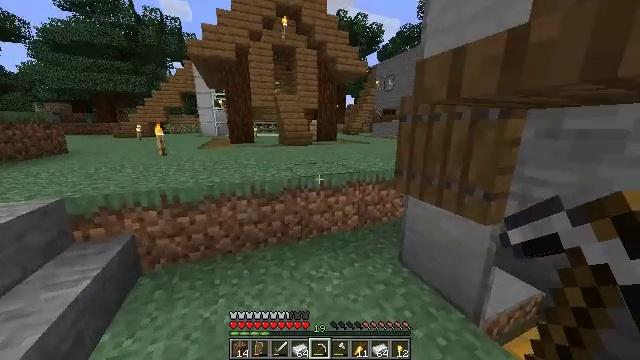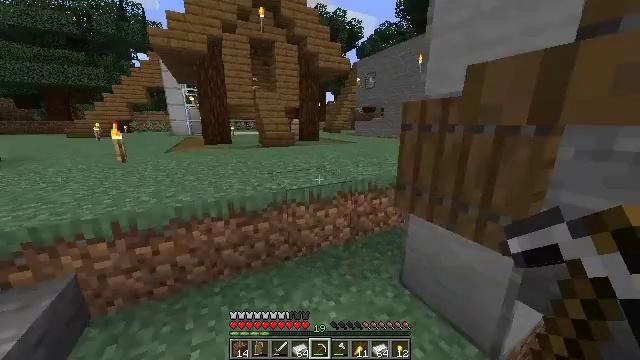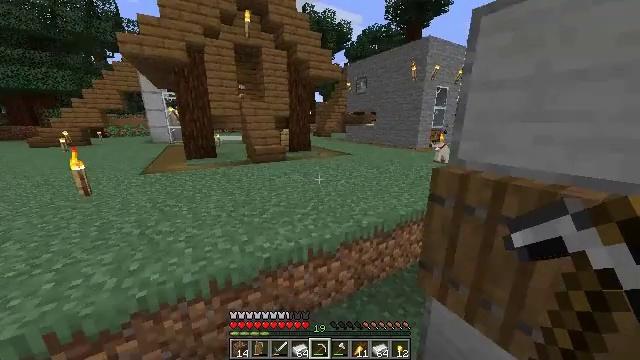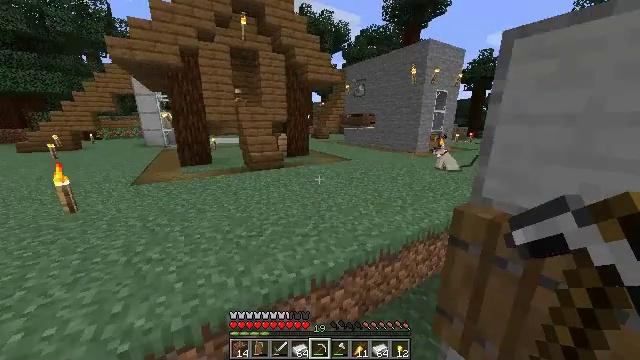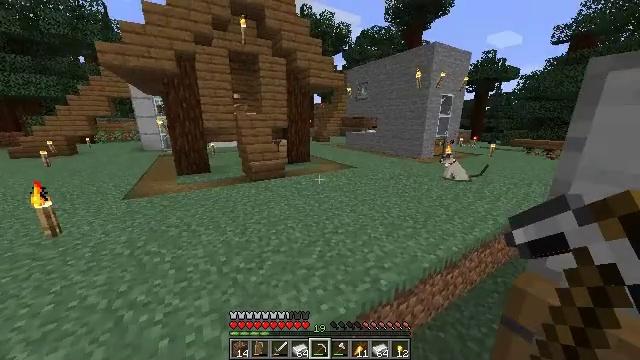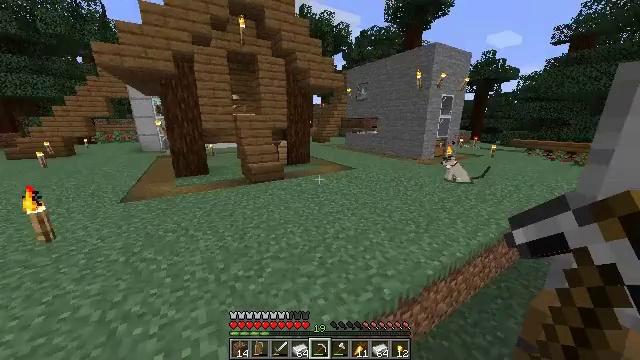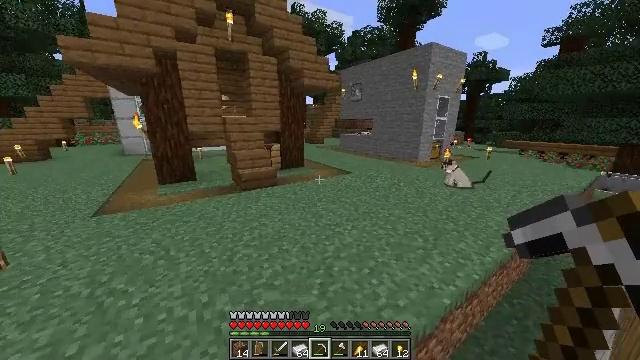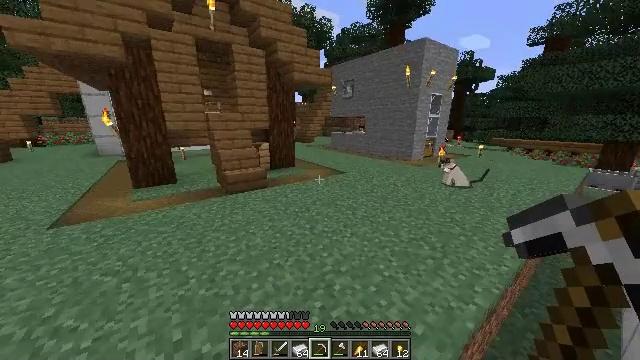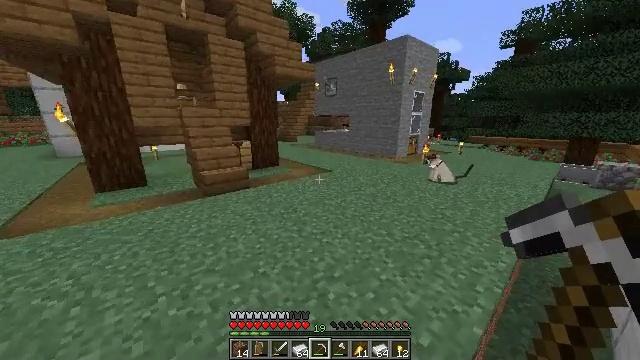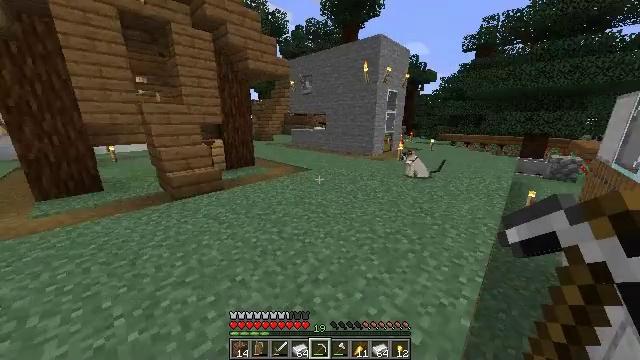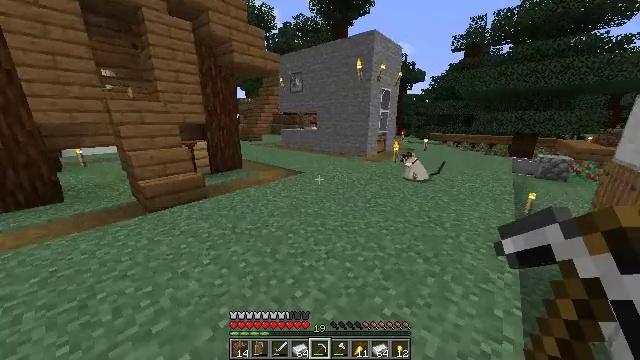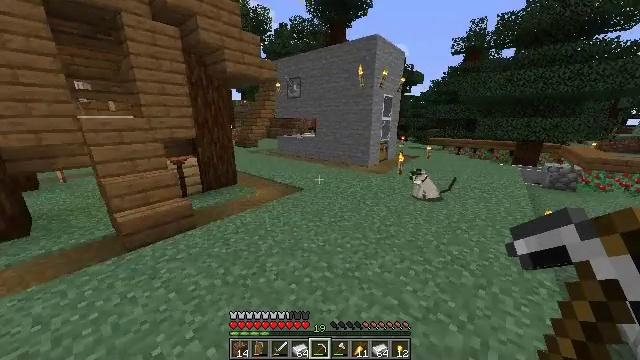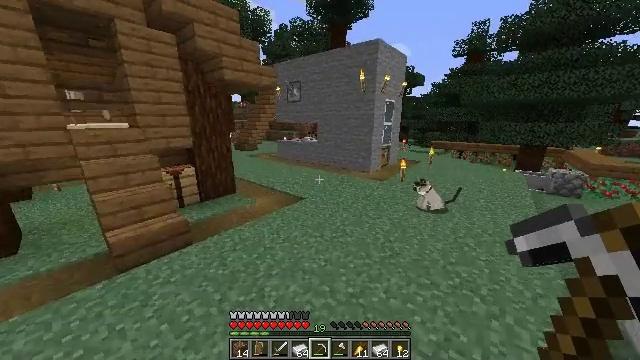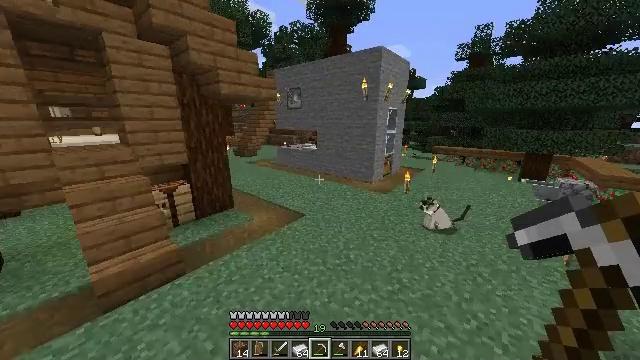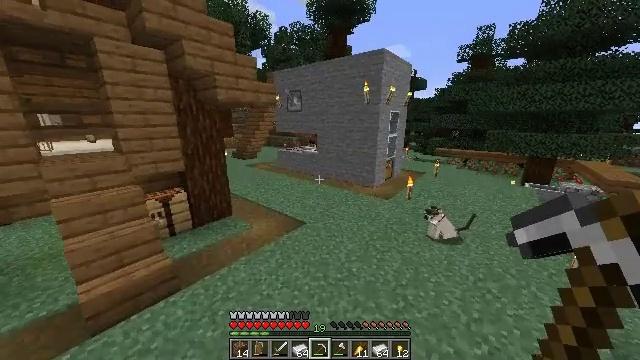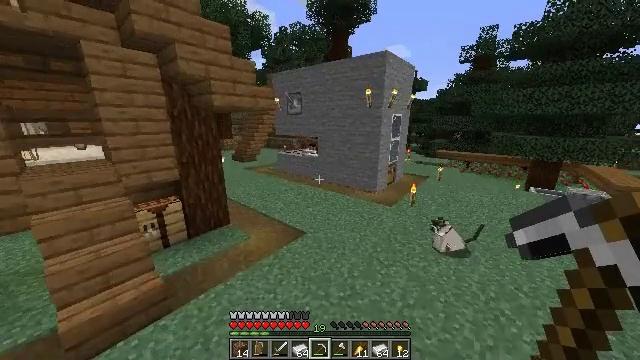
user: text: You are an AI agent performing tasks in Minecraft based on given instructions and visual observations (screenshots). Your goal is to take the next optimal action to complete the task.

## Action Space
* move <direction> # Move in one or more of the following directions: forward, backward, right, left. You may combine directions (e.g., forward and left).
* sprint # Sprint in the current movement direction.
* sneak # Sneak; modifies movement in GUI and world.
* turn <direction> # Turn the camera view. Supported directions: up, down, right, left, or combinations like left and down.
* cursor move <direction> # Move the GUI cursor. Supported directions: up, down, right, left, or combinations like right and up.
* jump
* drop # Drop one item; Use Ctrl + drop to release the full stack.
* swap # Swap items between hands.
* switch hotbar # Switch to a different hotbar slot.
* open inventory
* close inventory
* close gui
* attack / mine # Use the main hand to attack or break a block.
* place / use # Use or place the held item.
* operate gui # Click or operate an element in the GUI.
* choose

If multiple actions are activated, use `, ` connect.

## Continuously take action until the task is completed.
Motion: motion action
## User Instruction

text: Use the crafting table to create an iron block from ingots.
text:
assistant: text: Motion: move forward, turn right, jump
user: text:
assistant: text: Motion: move forward, turn right, jump
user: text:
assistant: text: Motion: move forward, sprint, jump
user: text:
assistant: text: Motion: move forward, sprint, jump
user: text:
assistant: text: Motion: move forward, sprint, jump
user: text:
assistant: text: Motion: move forward, sprint, turn right, jump
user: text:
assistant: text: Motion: move forward, sprint, turn right, jump
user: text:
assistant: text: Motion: move forward, turn right, jump
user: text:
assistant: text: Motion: move forward, turn right, jump
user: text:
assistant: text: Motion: move forward, turn right, jump
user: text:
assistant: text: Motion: move forward, jump
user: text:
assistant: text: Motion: move forward, sprint, jump
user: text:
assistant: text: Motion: move forward, sprint, jump
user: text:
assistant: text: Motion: move forward, sprint, jump
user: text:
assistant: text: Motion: move forward, sprint, jump
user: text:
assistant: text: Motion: move forward, sprint, jump
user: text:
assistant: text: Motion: move forward, sprint, turn left, jump
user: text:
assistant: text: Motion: move forward, turn left and down, jump
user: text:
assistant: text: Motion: move forward, turn left and down, jump
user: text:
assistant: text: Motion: move forward, turn left
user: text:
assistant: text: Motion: move forward, turn left
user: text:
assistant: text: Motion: move forward, turn left
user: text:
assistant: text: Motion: move forward, turn left
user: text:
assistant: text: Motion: move forward
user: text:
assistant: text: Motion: move forward
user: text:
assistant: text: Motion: move forward, turn left
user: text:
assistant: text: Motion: turn left and down
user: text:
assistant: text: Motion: turn left and down
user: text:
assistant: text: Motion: turn left
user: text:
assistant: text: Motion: no_op